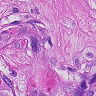
Metastatic tissue present: yes